Question: I am trying to make an application that will have a set of screens that are similar in the fact that they will have a layout at the top, and at the bottom will have a set of buttons. Basically what happens is that one of the buttons at the bottom is a spinner, and each of the options that gets selected should inflate a layout into the top half of the screen, while leaving all of the buttons at the bottom.
What is the best way of going about this, without having to rewrite the part of the xml for the buttons at the bottom of the screen.

From the image above, I need the five buttons at the bottom to stay the same for all screens, while everything above it needs to be changed when one of the options is selected from the spinner.
My code currently is as follows: It currently puts up the buttons at the bottom, and the text in the red box, which will be on every screen. What I need to do is inflate the personal layout into the space in between.
setContentView(R.layout.people1);
'''
if (v.getId() == R.id.service_user_button)
{
Spinner spinner = (Spinner) findViewById(R.id.people_spinner);
ArrayAdapter<CharSequence> adapter = ArrayAdapter.createFromResource(
getBaseContext(), R.array.service_user_array, android.R.layout.simple_spinner_item);
adapter.setDropDownViewResource(android.R.layout.simple_spinner_dropdown_item);
spinner.setAdapter(adapter);
}
'''
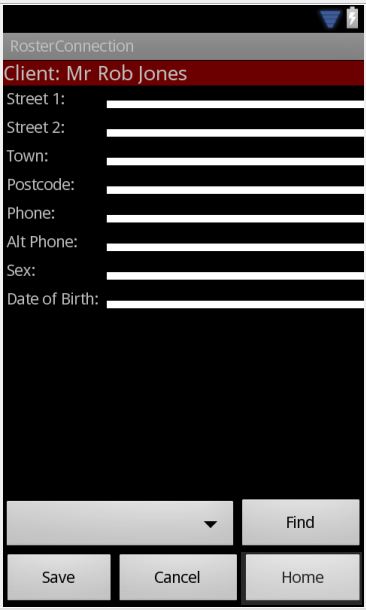
Answer: You want your layout to look something like this:
'''
<LinearLayout
android:layout_width="fill_parent"
android:layout_height="fill_parent"
android:orientation="vertical"
>
<ScrollView
android:layout_width="fill_parent"
android:layout_height="0dp"
android:layout_weight="1"
>
<LinearLayout
android:id="@+id/theContent"
android:layout_width="fill_parent"
android:layout_height="wrap_content"
/>
</ScrollView>
<!-- Buttons go inside this -->
<LinearLayout
android:layout_width="fill_parent"
android:layout_height="wrap_content"
/>
</LinearLayout>
'''
At runtime you lookup the LinearLayout with the id 'theContent' and assign it's children to it.